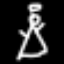
Label: angel